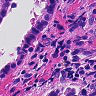
Metastatic tissue present: yes